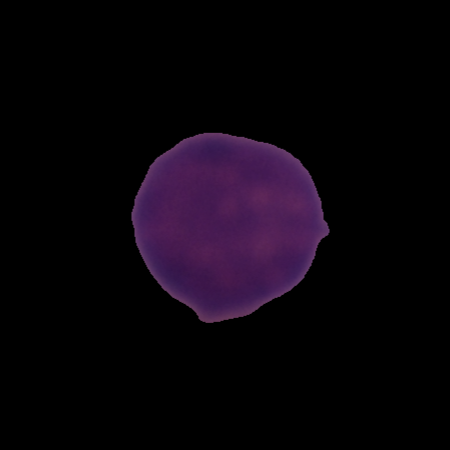
Label: healthy